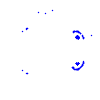
Particle: pion